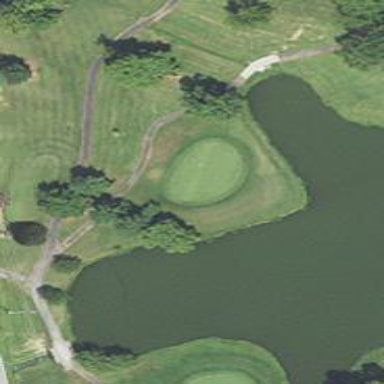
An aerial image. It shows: View of golf hole.